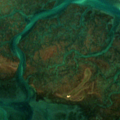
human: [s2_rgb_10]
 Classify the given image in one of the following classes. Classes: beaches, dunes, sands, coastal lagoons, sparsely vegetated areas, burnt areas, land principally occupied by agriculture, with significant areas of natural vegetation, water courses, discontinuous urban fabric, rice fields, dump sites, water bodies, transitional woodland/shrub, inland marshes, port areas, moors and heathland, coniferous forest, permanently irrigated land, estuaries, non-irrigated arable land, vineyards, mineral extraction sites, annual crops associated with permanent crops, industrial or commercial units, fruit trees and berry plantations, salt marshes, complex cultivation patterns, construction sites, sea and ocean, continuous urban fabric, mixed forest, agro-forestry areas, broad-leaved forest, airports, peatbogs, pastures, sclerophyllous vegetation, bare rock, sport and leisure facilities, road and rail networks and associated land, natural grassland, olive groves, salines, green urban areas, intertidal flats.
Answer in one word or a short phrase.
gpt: salt marshes, intertidal flats